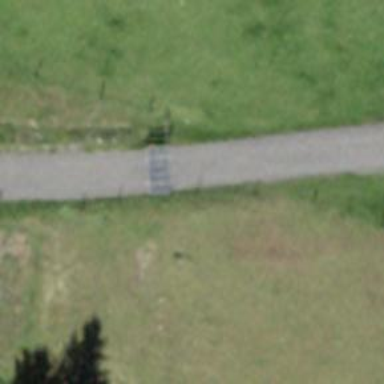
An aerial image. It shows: Cattle grid barrier.